Question: I have a database table like below.

My purpose is to set one of the row to default with some event. That means, if use choose to make the row with ID = 5 as default, then the value for row with will be set to and the same for row with will be updated to .
As I thought of, two ways to implement this. In both the ways, it needs to make two DB transactions.
1. Set all the rows of isDefault to N and then update the row with ID = 5 to Y.
2. Update the isDefault field to N where isDefault = Y and then update the row with ID = 5 to Y.
In both the cases, first we need to traverse the entire table to update the field to . If the table size grows up, traversing the entire table is costly and time consuming.
I am looking for a optimized solution for this scenario. Please let me know, which one is better and why ? I will appreciate to know any other optimized solution.
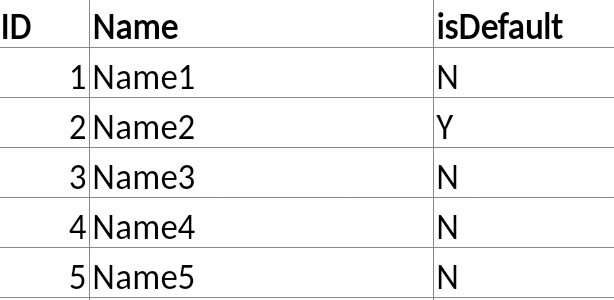
Answer: You really do not have to traverse the entire database!
In case 1: "Set all the rows of isDefault to N and then update the row with ID = 5 to Y.", it is definitely a bad choice. Why bother to set ALL the rows to N? The only thing we need to do is in case 2:
"Update the isDefault field to N where isDefault = Y". In this case, we have to lock all the effected rows and set them to 'N' . The complexity doing so is O(log n) if the index on column 'isDefault' in a B-tree like structure, or O(1) (constant) if the index is a hash-type structure. If you do not have any index on column 'isDefault', you will have to traverse all the rows, whose terrible low efficiency is not acceptable in practice.
Then the optimized solution is case 2, plus an index on column 'isDefault'.